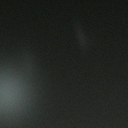
Screen state: off